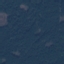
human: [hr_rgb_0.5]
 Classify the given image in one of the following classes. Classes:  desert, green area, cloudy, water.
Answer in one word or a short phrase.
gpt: green area